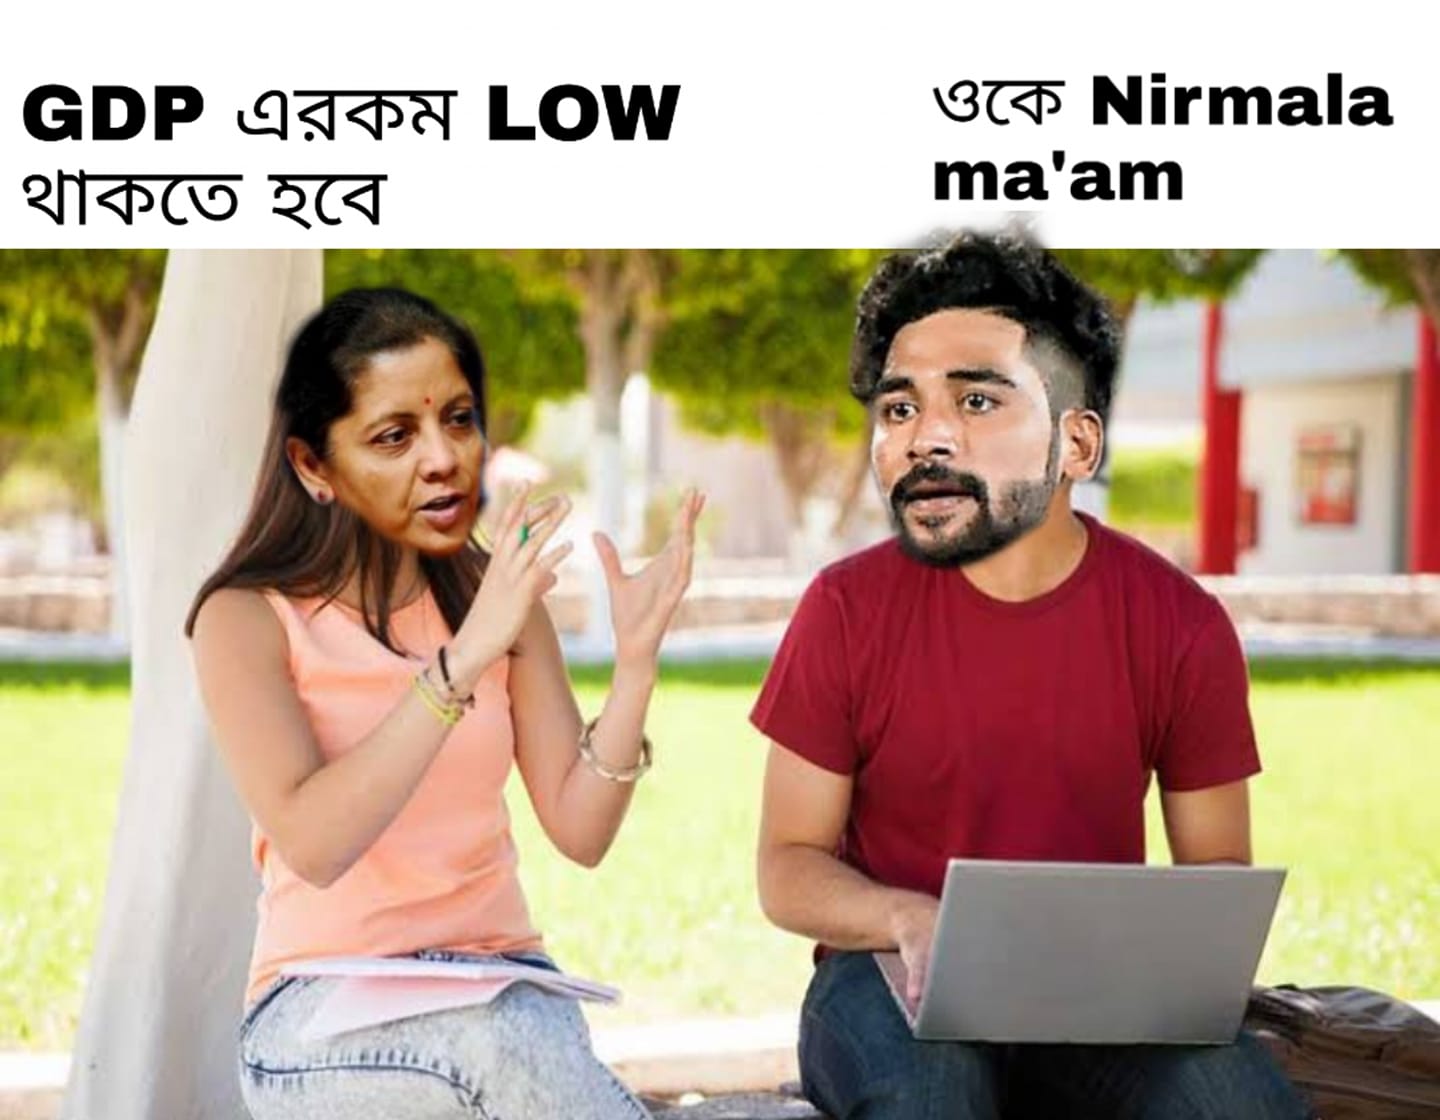
Caption: GDP এরকম LOW থাকতে হবে    ওকে Nirmala ma'am
Label: hate